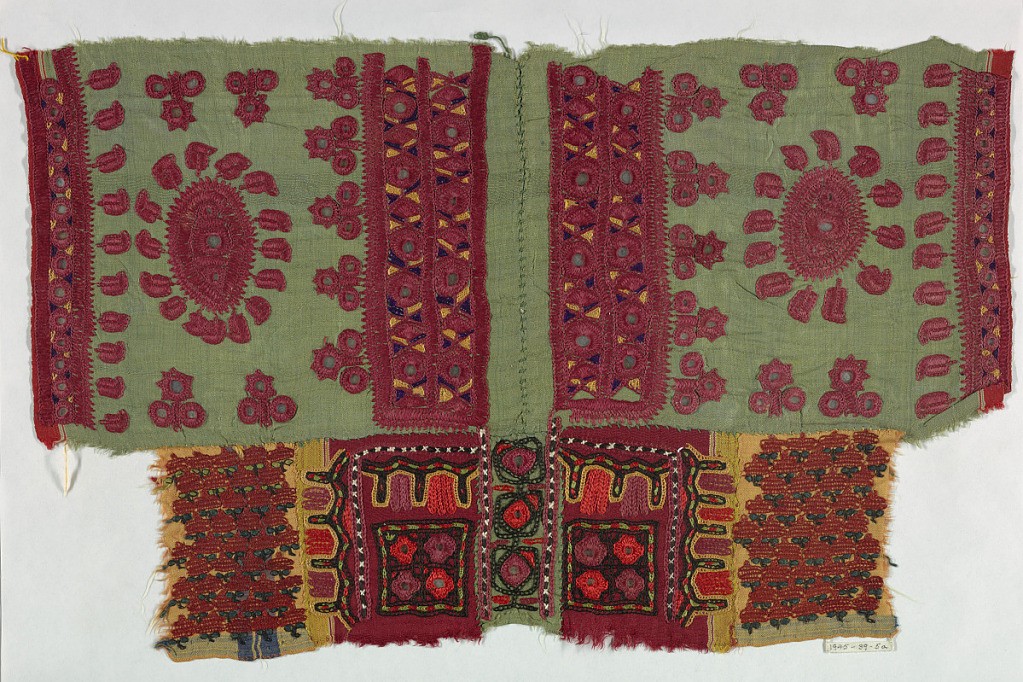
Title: Fragment
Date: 19th century
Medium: silk, mirrored glass Technique: ladder, buttonhole, surface and chain stitch embroidery on plain weave
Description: Fragments of green, yellow and red silk pieced together and embroidered in a stylized design of geometric and floral motifs.